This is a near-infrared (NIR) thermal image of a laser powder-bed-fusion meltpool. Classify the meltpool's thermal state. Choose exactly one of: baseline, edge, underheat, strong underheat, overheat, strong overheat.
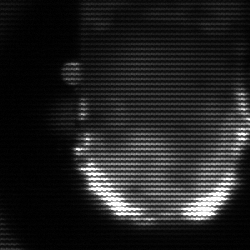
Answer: baseline